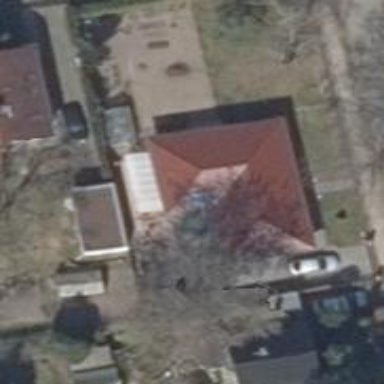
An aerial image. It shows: Detached building.